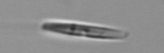
Label: pennate